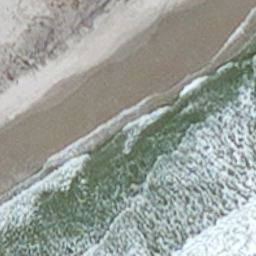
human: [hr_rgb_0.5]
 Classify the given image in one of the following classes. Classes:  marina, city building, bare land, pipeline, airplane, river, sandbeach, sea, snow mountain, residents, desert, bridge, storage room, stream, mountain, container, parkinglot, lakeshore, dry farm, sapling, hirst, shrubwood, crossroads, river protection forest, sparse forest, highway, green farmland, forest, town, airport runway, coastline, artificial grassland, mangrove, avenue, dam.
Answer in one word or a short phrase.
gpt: coastline